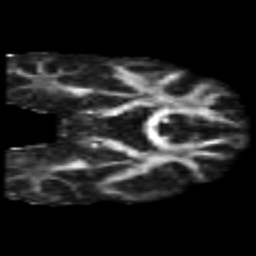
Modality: FA
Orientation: coronal
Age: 32
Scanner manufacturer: philips
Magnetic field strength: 3 T
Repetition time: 8.6 s
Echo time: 0.127 s